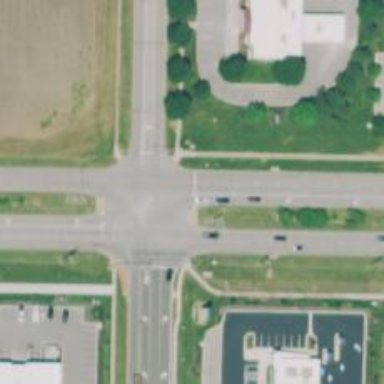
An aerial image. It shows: Solid stop line on the road.